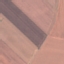
Land use / land cover class: AnnualCrop